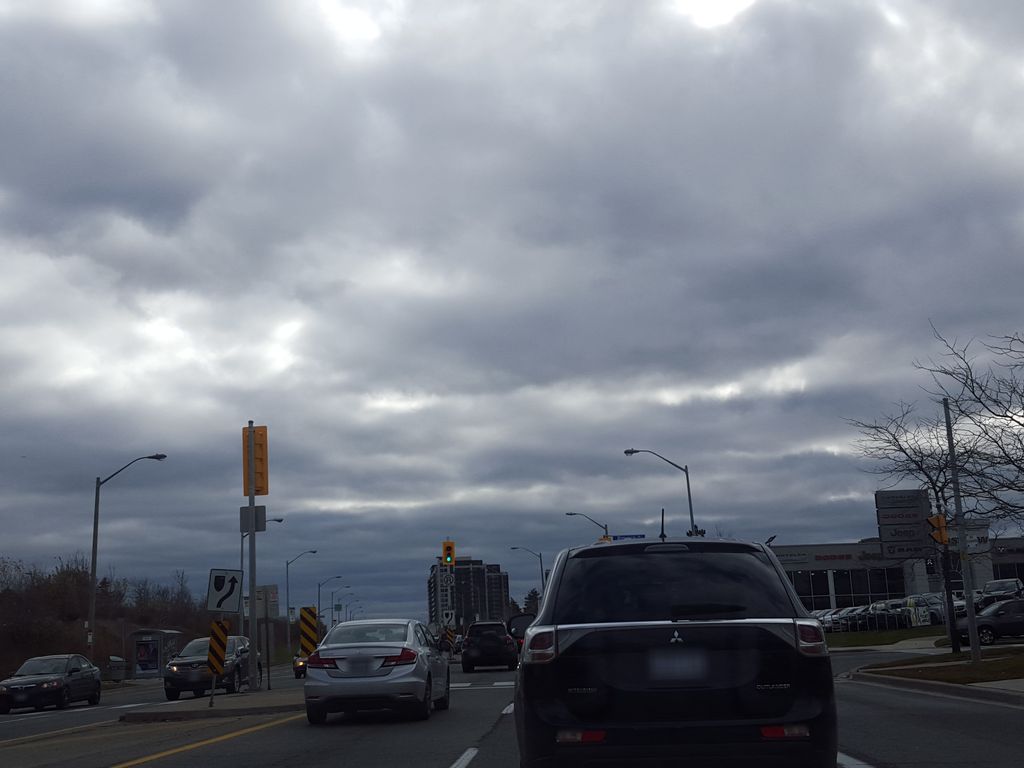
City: toronto